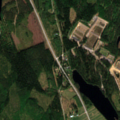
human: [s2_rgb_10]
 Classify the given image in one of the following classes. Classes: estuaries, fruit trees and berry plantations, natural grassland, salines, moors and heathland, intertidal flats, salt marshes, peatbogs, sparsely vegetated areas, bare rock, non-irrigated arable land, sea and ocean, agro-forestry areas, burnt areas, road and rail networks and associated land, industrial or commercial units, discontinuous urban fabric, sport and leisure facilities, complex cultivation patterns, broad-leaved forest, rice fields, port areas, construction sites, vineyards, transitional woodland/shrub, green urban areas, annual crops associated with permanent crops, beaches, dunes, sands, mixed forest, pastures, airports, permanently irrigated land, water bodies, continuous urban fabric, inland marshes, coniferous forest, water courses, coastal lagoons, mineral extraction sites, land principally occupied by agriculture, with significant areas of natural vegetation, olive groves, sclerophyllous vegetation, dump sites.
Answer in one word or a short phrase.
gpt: coniferous forest, mixed forest, transitional woodland/shrub